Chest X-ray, AP view. Patient: 31 years old, sex M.
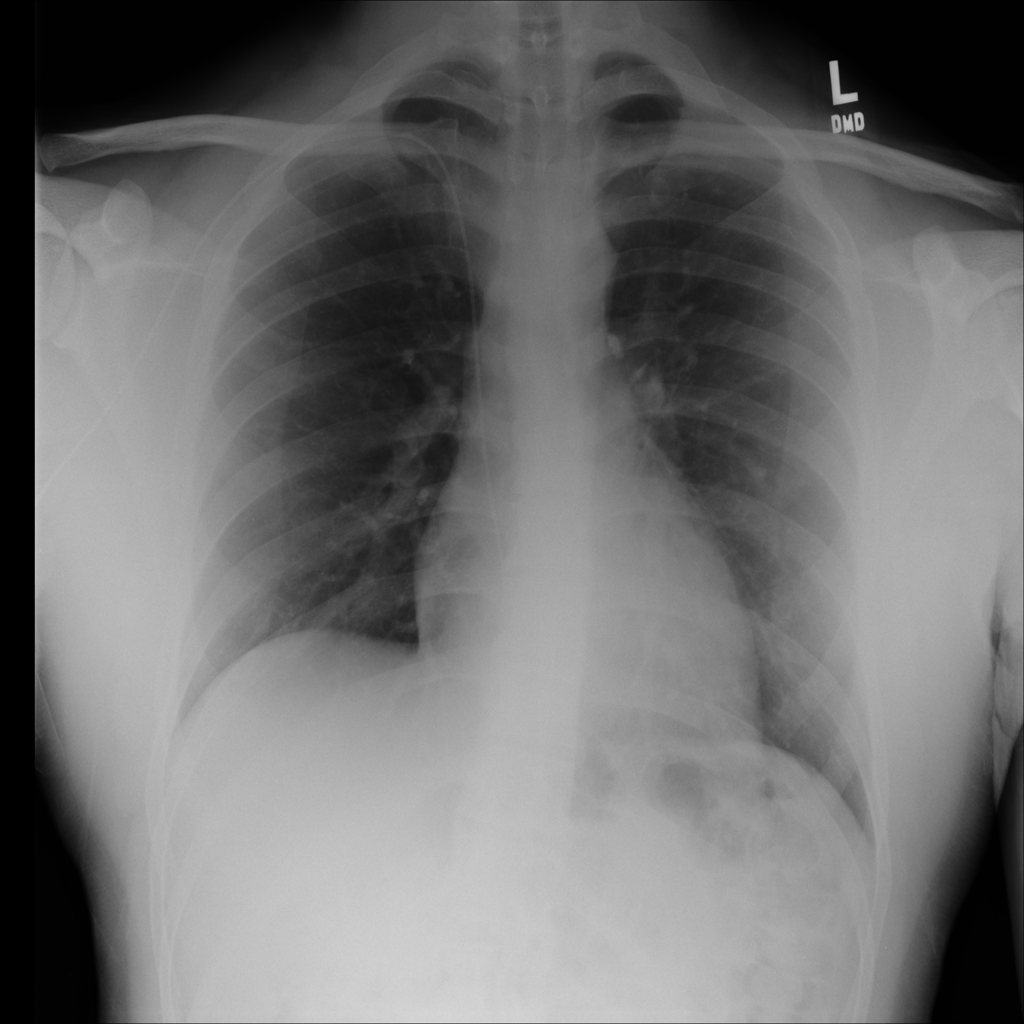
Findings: No Finding